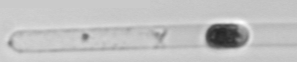
Label: Dactyliosolen_fragilissimus